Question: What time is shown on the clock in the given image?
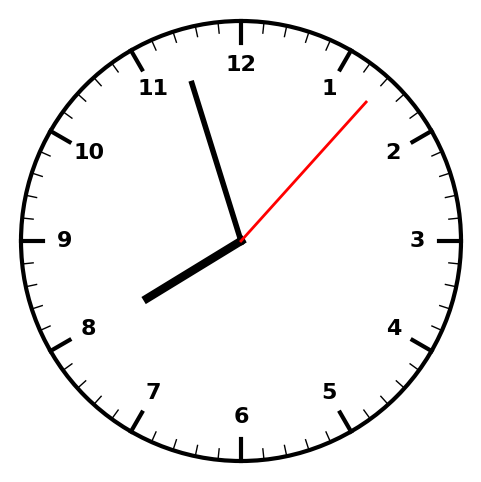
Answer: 07:57:07